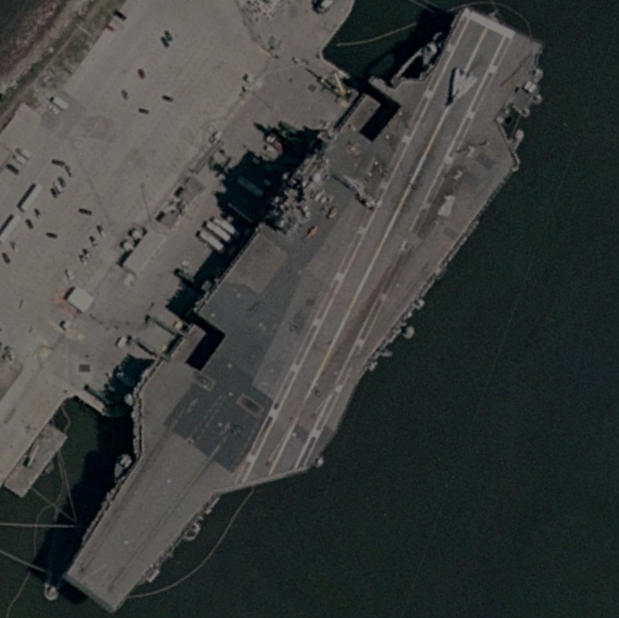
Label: aircraft_carrier